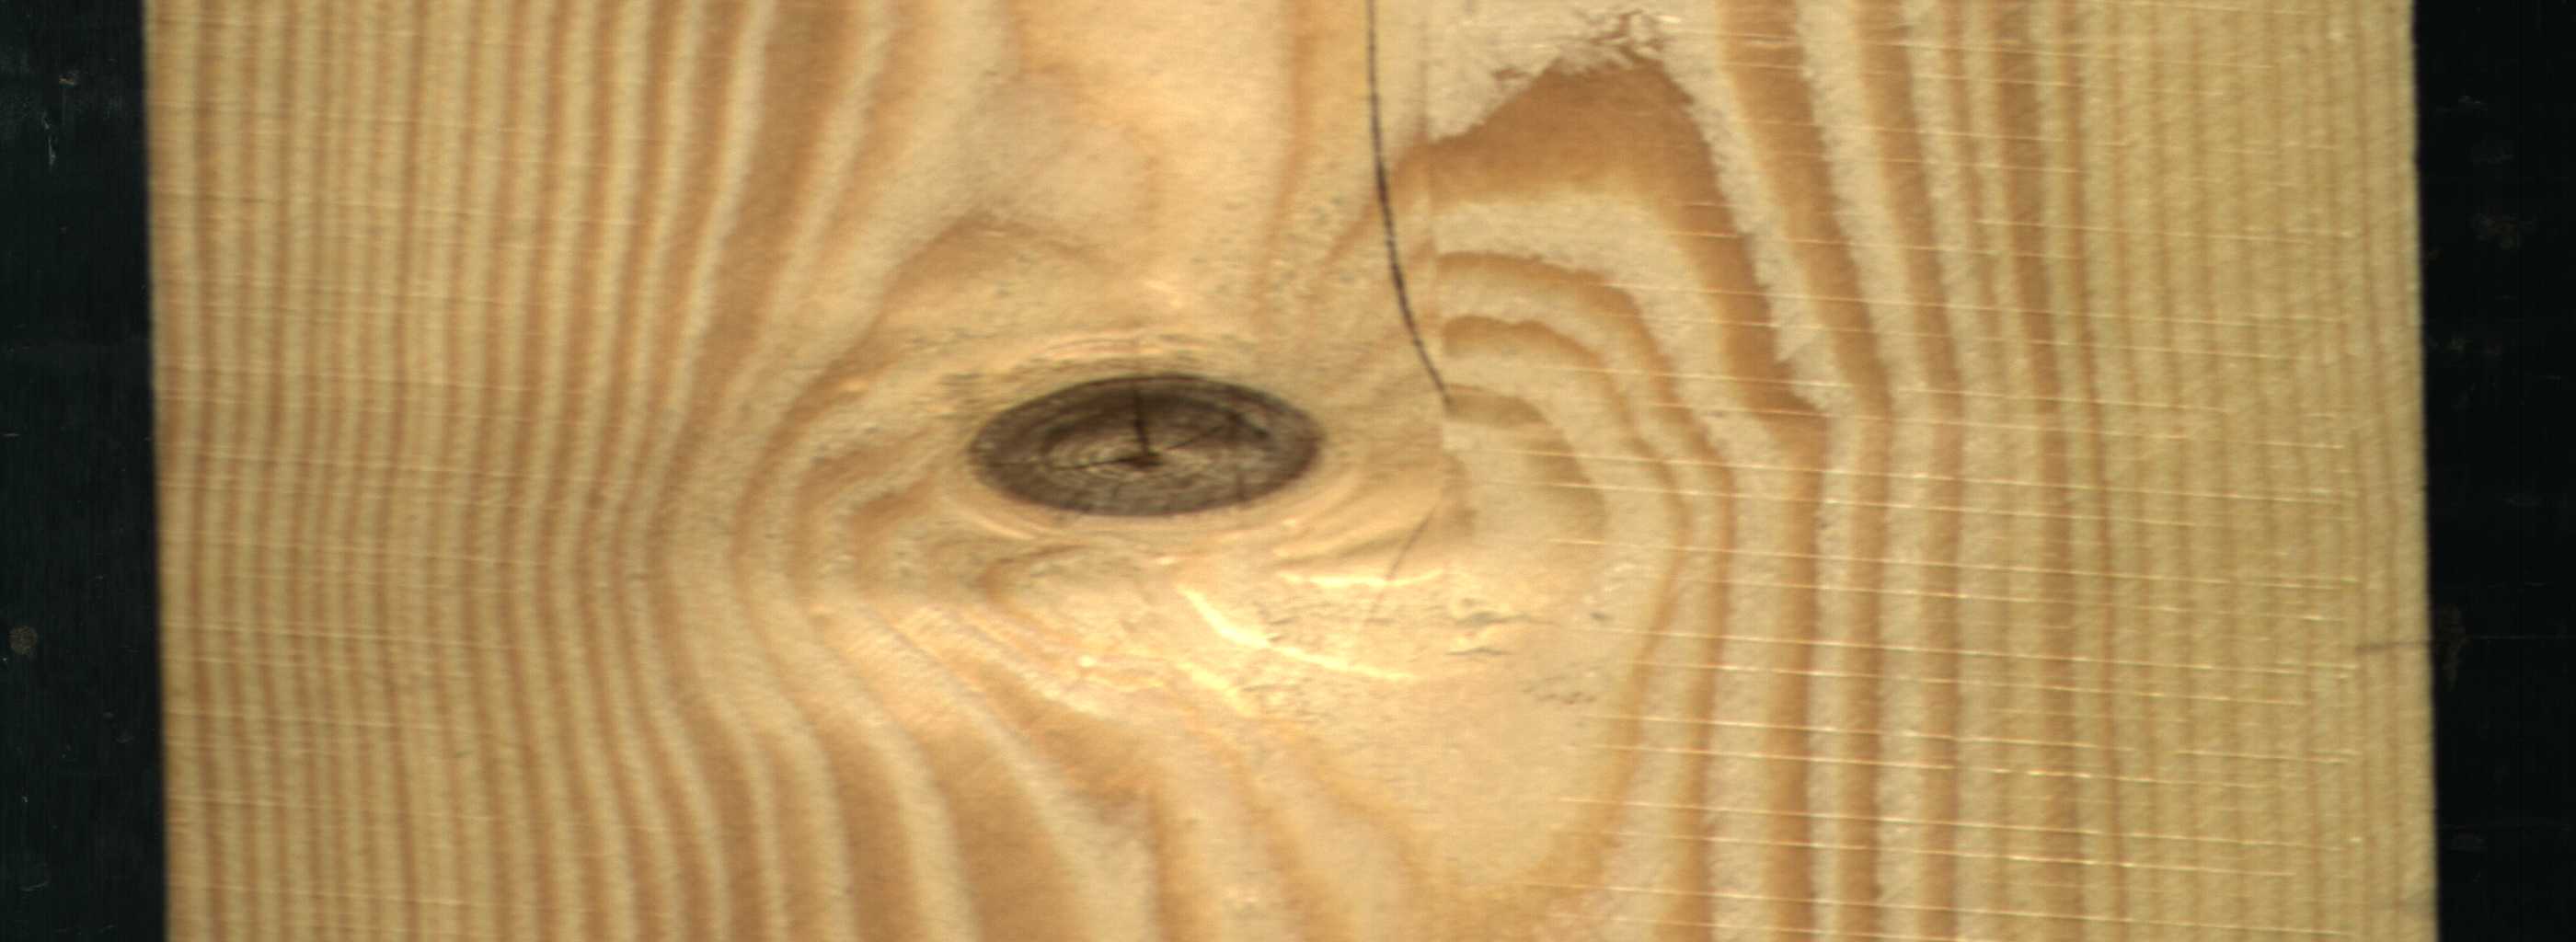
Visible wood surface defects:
Crack
knot_with_crack